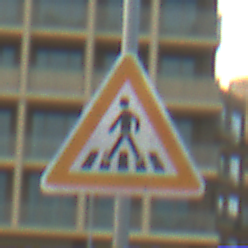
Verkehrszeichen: FussgaengerueberwegRechts
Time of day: MorningAfternoon
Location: Outdoor (Urban)
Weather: PartlyCloudy
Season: NotSpecified
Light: Natural